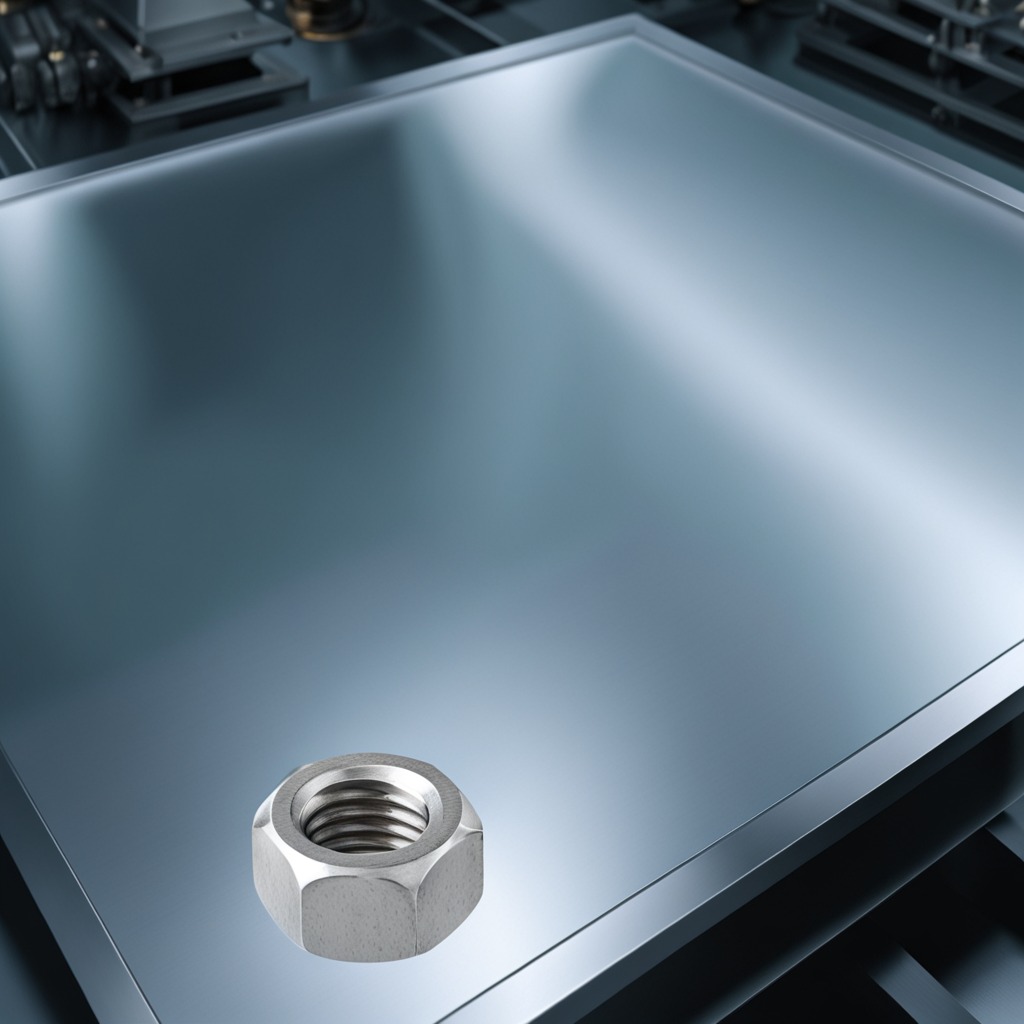
A metal nut is lying on a metal table in a machine shop under fluorescent lights.